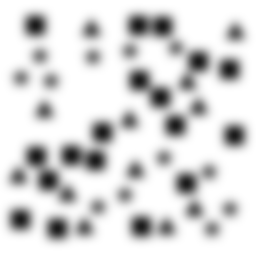
Squares: 18
Triangles: 12
Stars: 12
Total shapes: 42